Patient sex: M
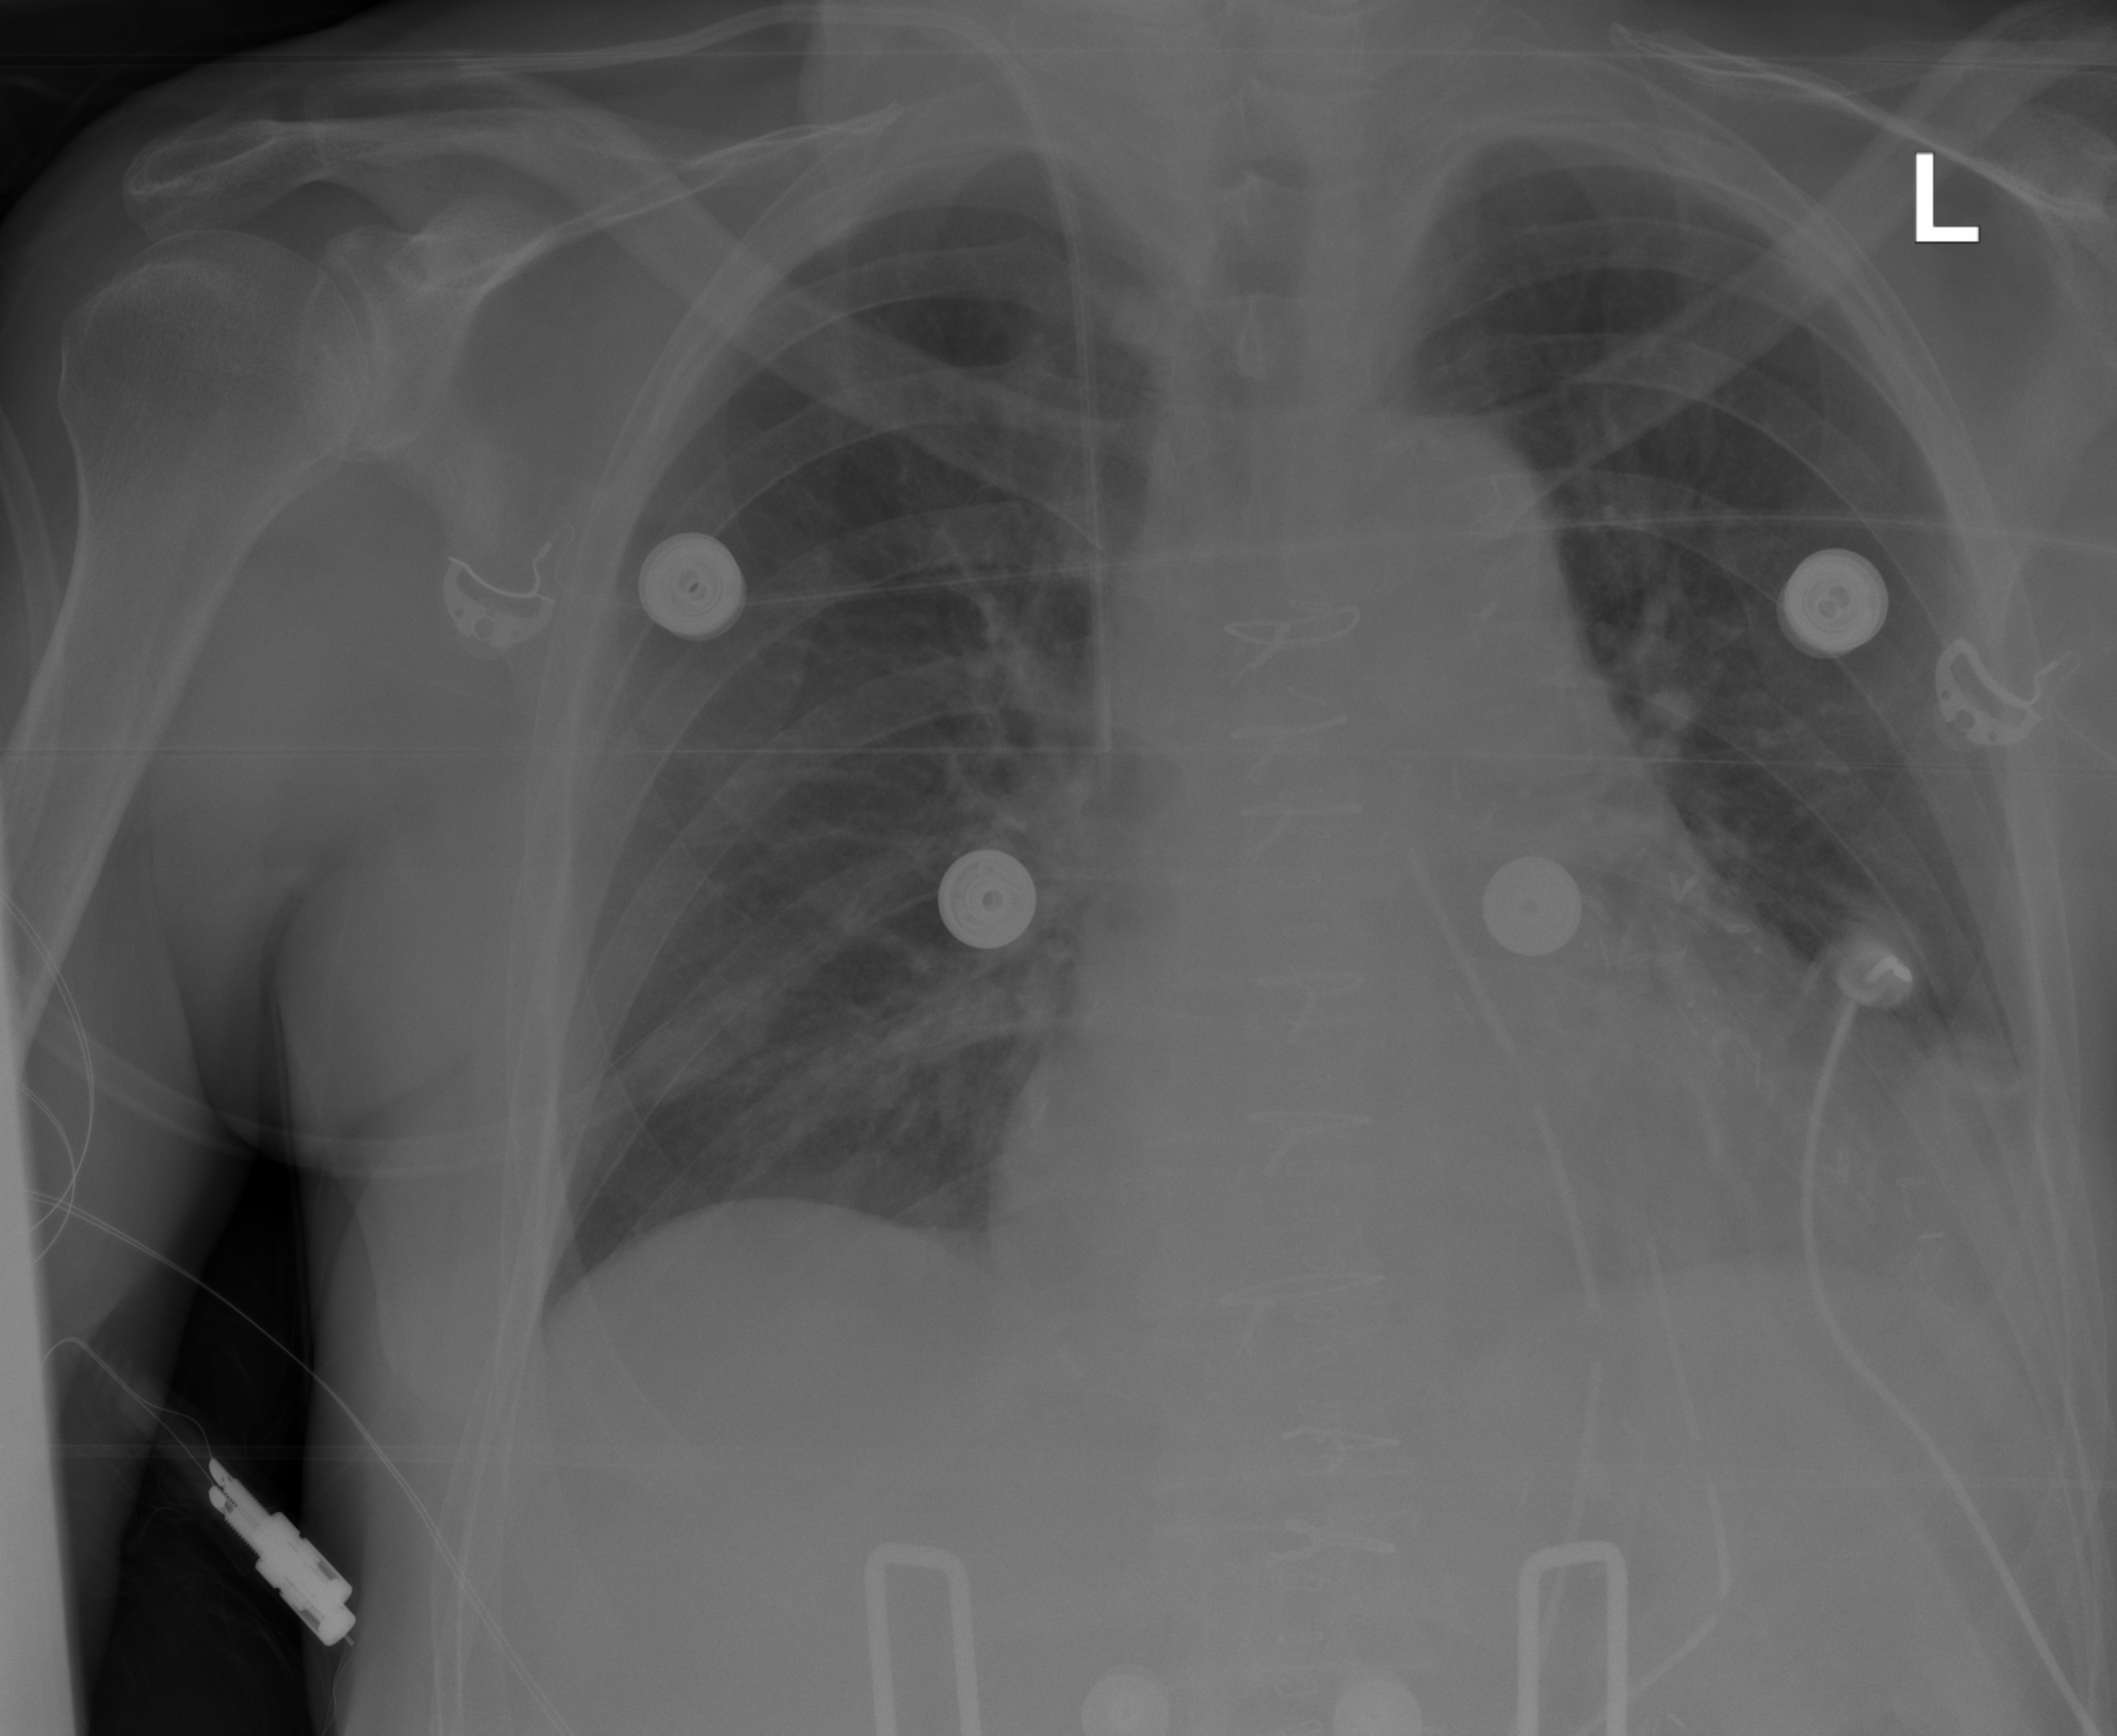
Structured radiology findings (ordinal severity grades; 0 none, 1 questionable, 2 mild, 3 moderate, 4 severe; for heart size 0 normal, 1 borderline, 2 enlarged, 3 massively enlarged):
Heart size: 0
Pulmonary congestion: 0
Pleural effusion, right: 0
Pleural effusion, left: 2
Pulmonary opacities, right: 0
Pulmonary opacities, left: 0
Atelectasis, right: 0
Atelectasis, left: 2